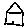
Label: house